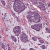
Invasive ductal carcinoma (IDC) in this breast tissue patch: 1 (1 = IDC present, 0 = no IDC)